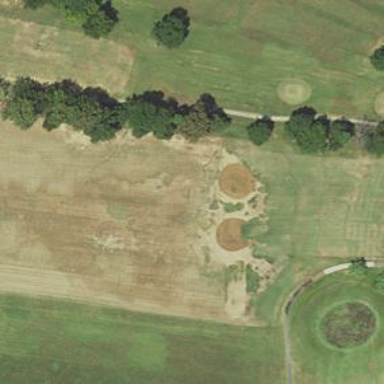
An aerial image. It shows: Grassy area designated as driving range for golf.